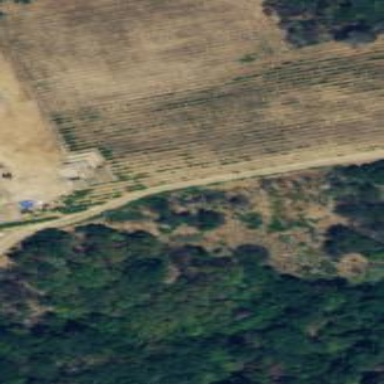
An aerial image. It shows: Vineyard growing grapes.